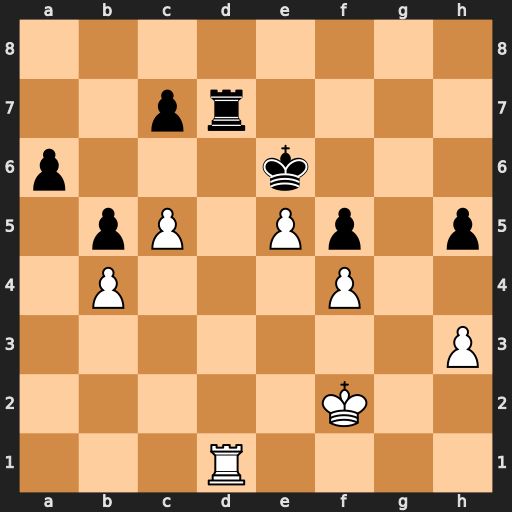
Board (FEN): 8/2pr4/p3k3/1pP1Pp1p/1P3P2/7P/5K2/3R4
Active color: w
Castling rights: -
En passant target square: -
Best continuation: Rxd7 Kxd7 Kg3 a5 bxa5